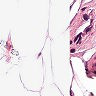
Metastatic tissue present: no